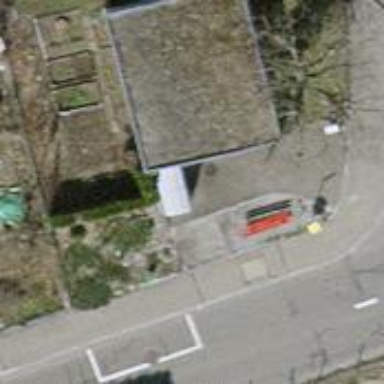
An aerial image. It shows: Recycling container for recycling.